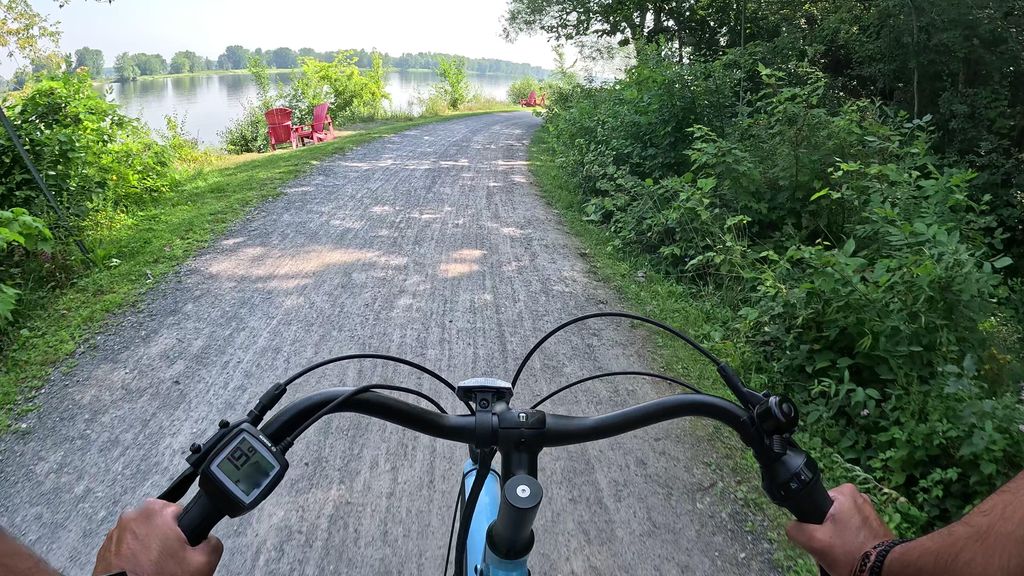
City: ottawa-gatineau